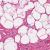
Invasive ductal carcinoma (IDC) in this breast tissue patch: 0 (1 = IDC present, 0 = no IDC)